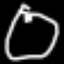
Label: clock